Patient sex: M
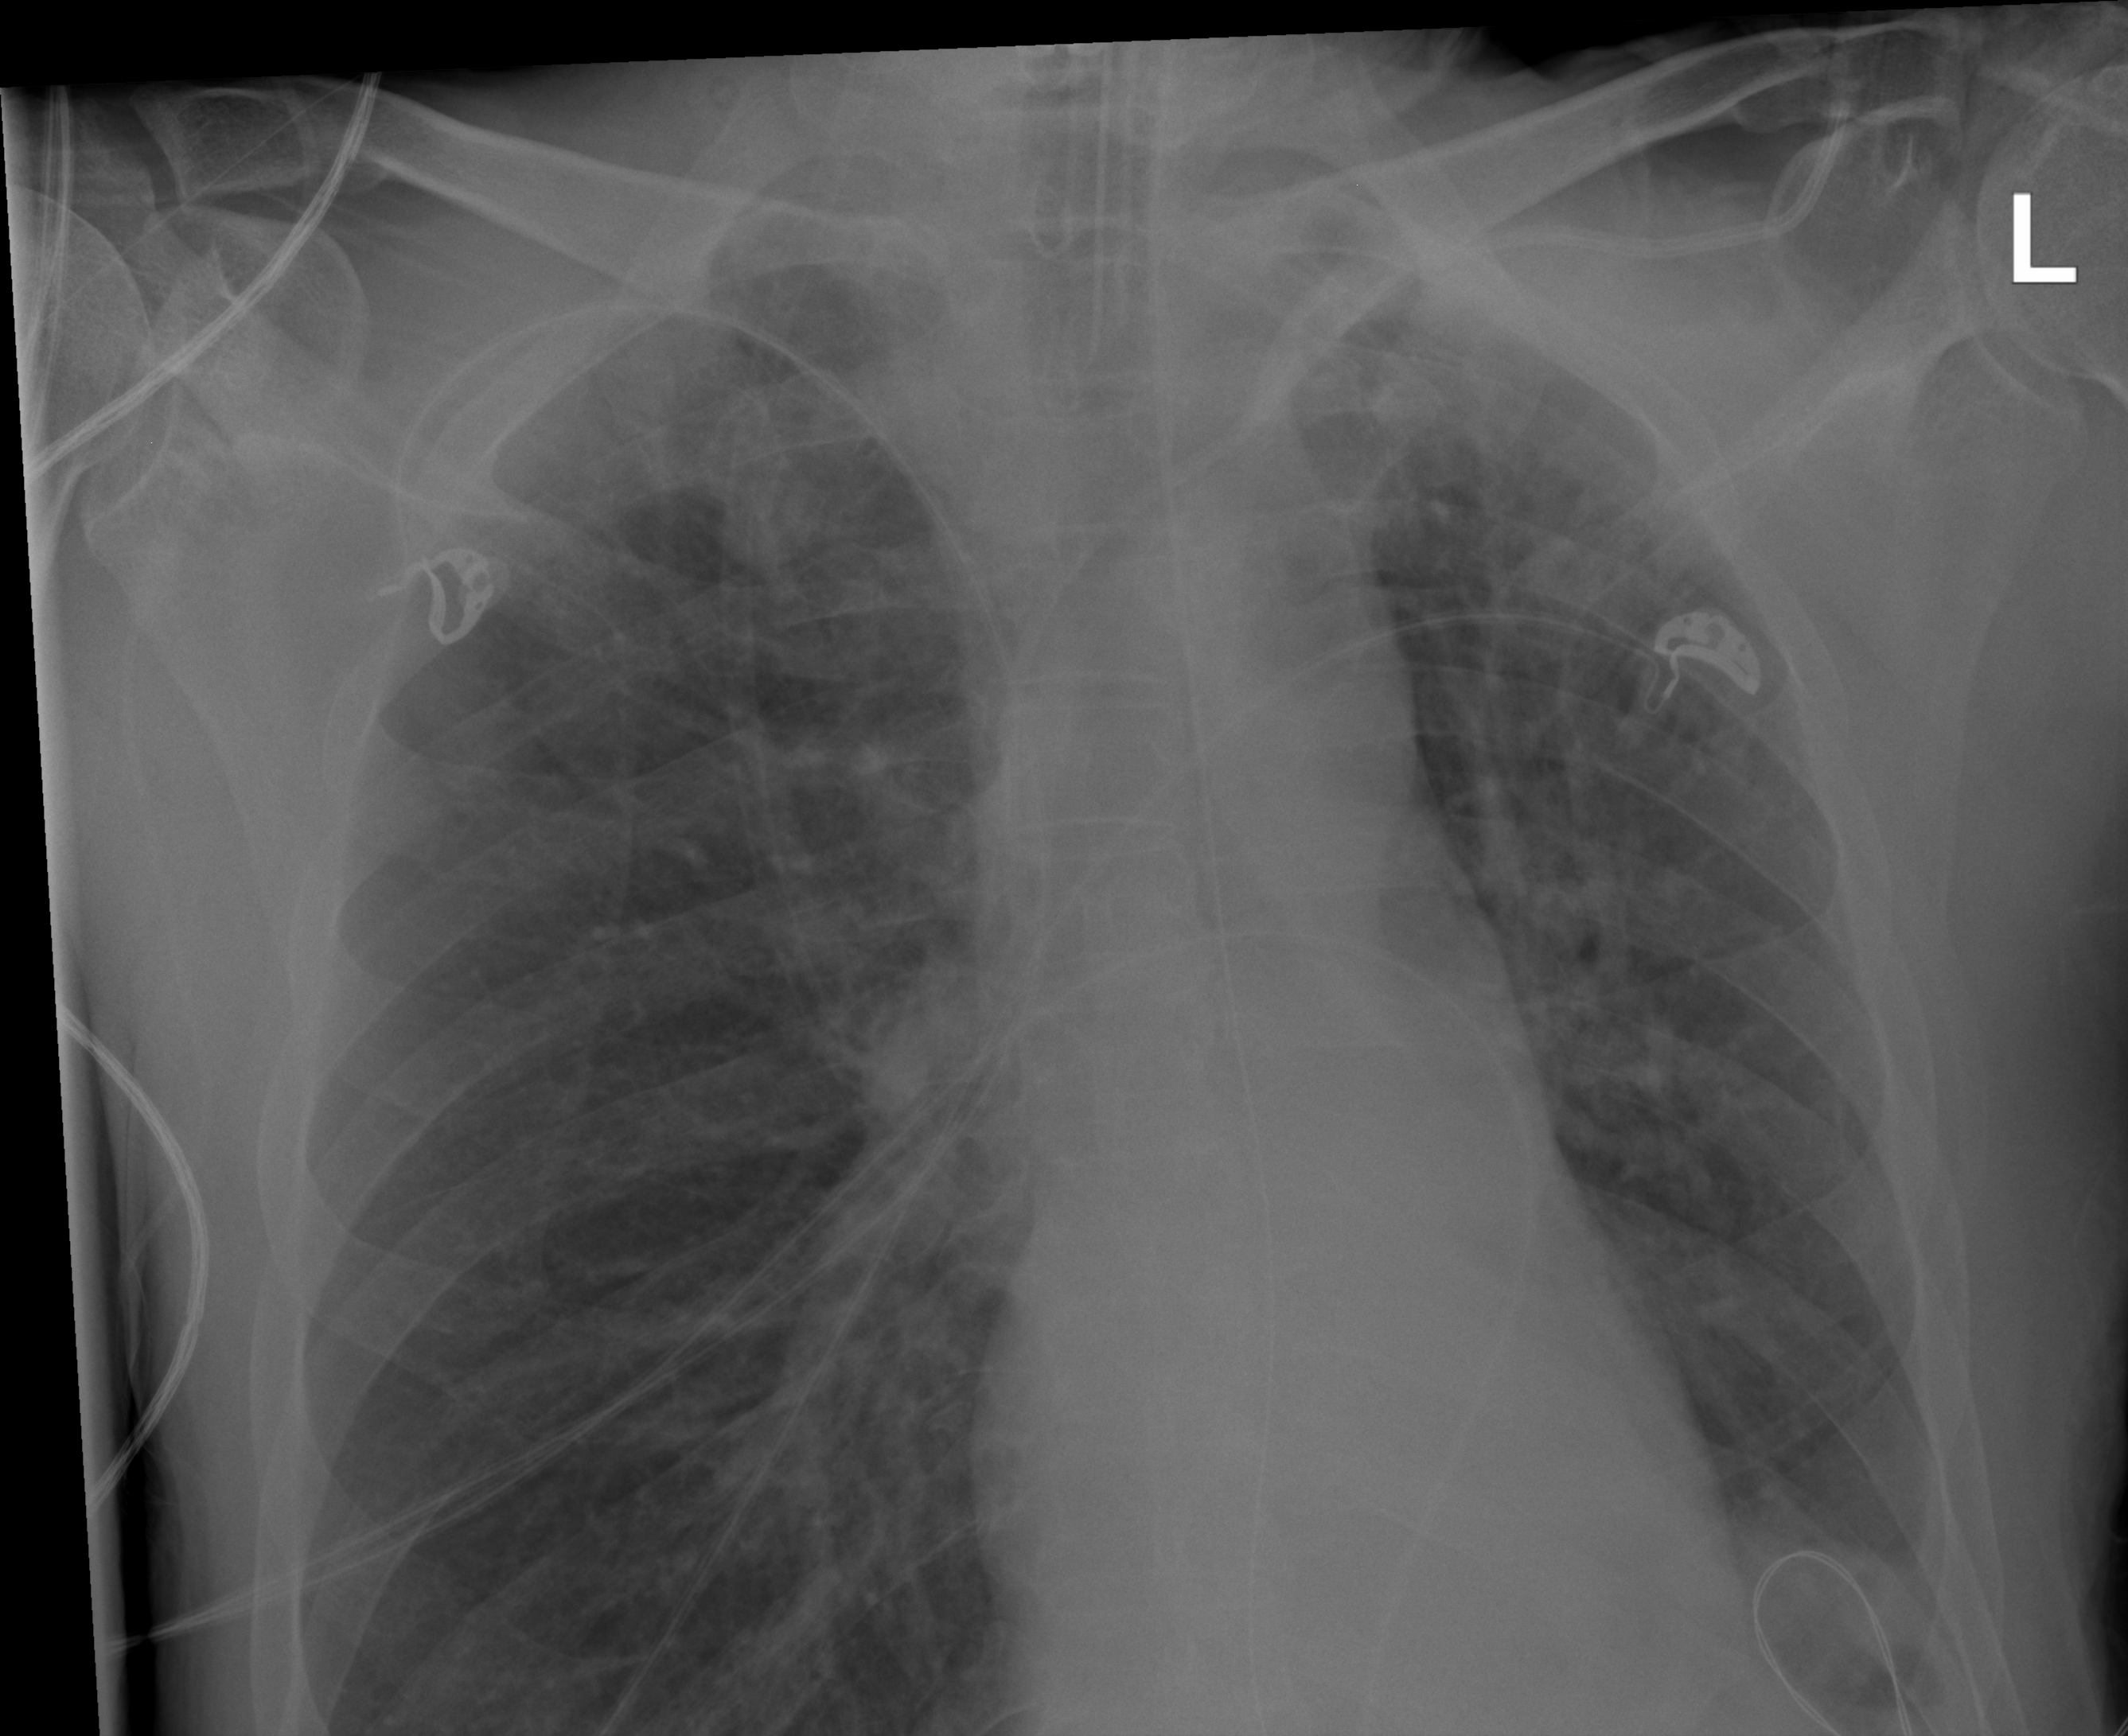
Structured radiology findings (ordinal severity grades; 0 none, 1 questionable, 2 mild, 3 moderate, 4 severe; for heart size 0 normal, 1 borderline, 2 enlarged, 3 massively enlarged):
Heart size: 0
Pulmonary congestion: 0
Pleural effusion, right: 0
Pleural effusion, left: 1
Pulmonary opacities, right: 0
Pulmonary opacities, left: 0
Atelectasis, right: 0
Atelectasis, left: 2